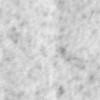
Label: no_change